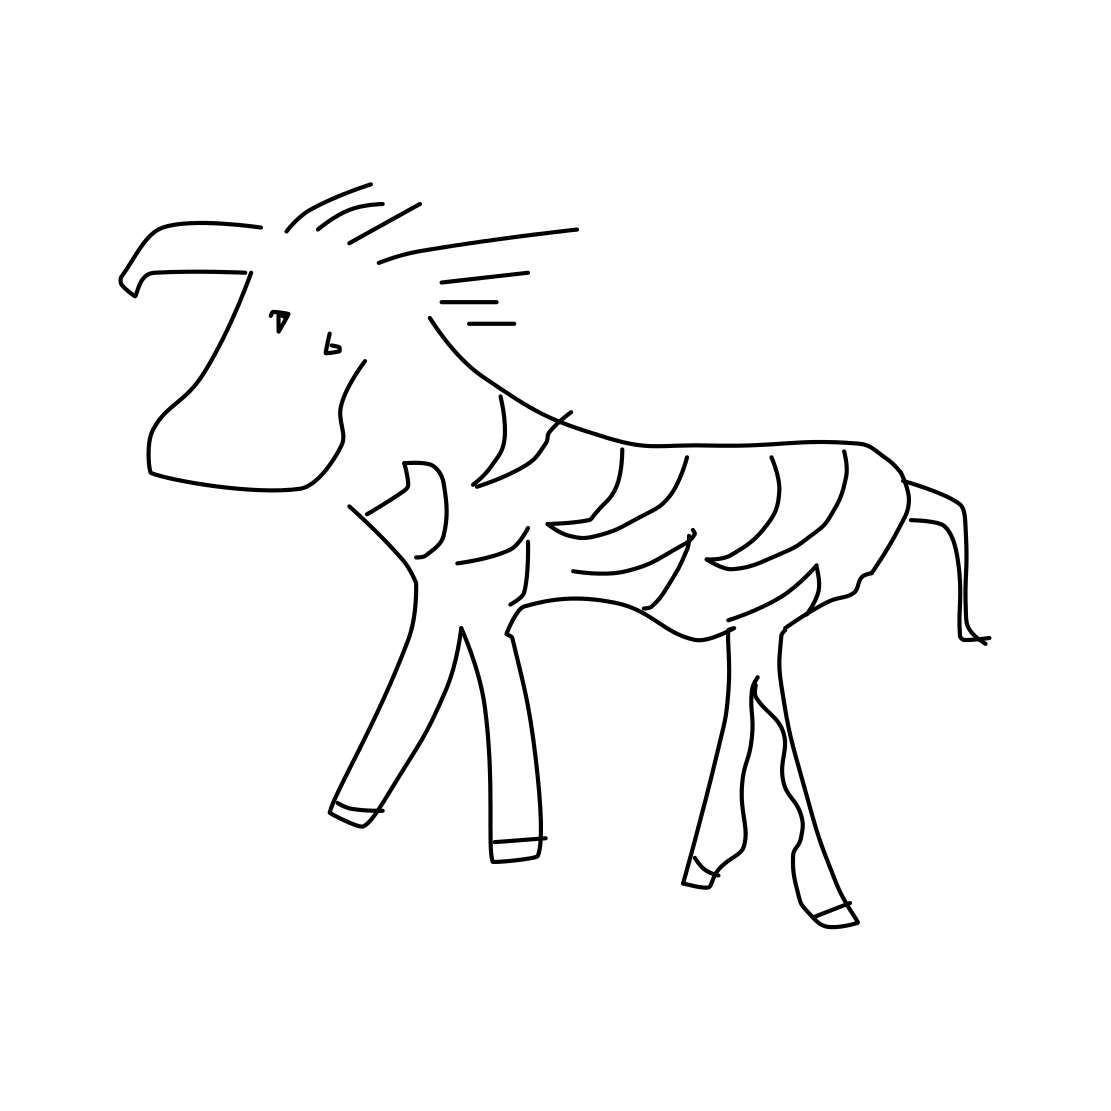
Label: zebra